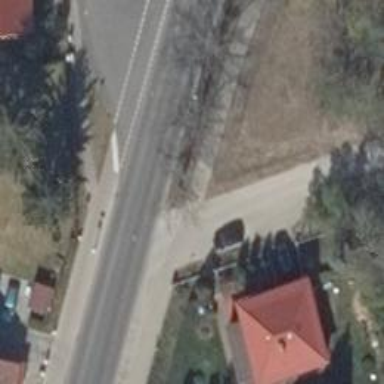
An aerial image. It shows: Secondary road with asphalt surface.